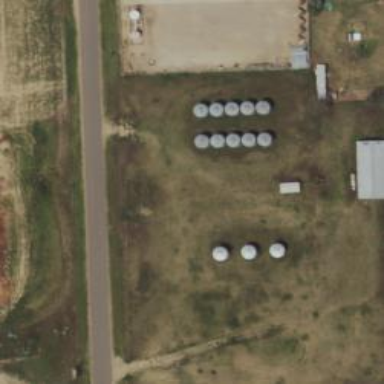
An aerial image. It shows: Silo.